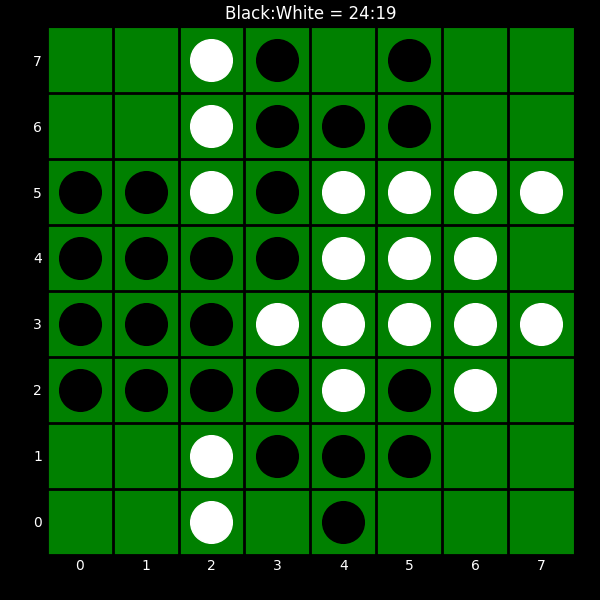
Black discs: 24
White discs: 19